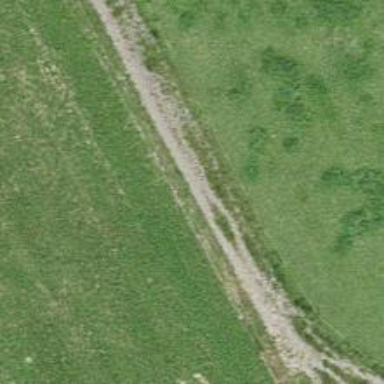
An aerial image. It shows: Track with grade 3 tracktype.